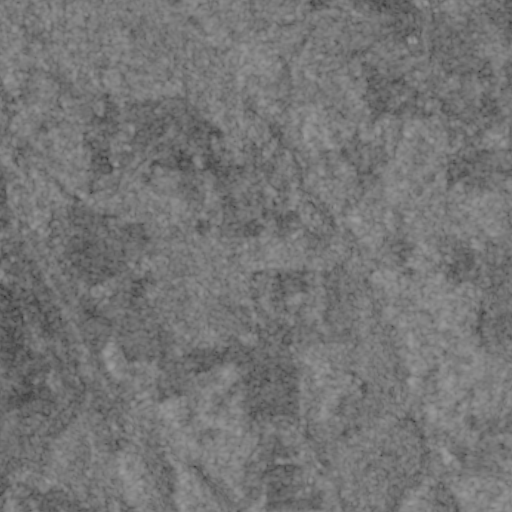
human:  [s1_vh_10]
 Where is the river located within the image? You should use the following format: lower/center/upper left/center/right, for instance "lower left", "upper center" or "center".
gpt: The river is located in the right of the image.
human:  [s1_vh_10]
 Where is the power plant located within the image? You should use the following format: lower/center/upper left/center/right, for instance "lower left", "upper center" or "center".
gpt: There is no power plant in the image.

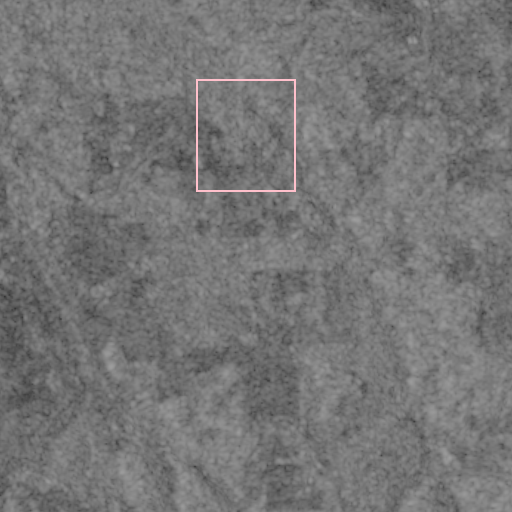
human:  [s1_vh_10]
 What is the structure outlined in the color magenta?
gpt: There is no magenta outline.
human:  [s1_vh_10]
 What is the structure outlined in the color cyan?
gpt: There is no structure outlined in cyan.